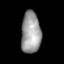
Tissue: lung
Cell type: Epithelial cells
Senescence score: 0.648
Nuclear area (px): 804
Mean DAPI intensity: 155.256